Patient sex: M
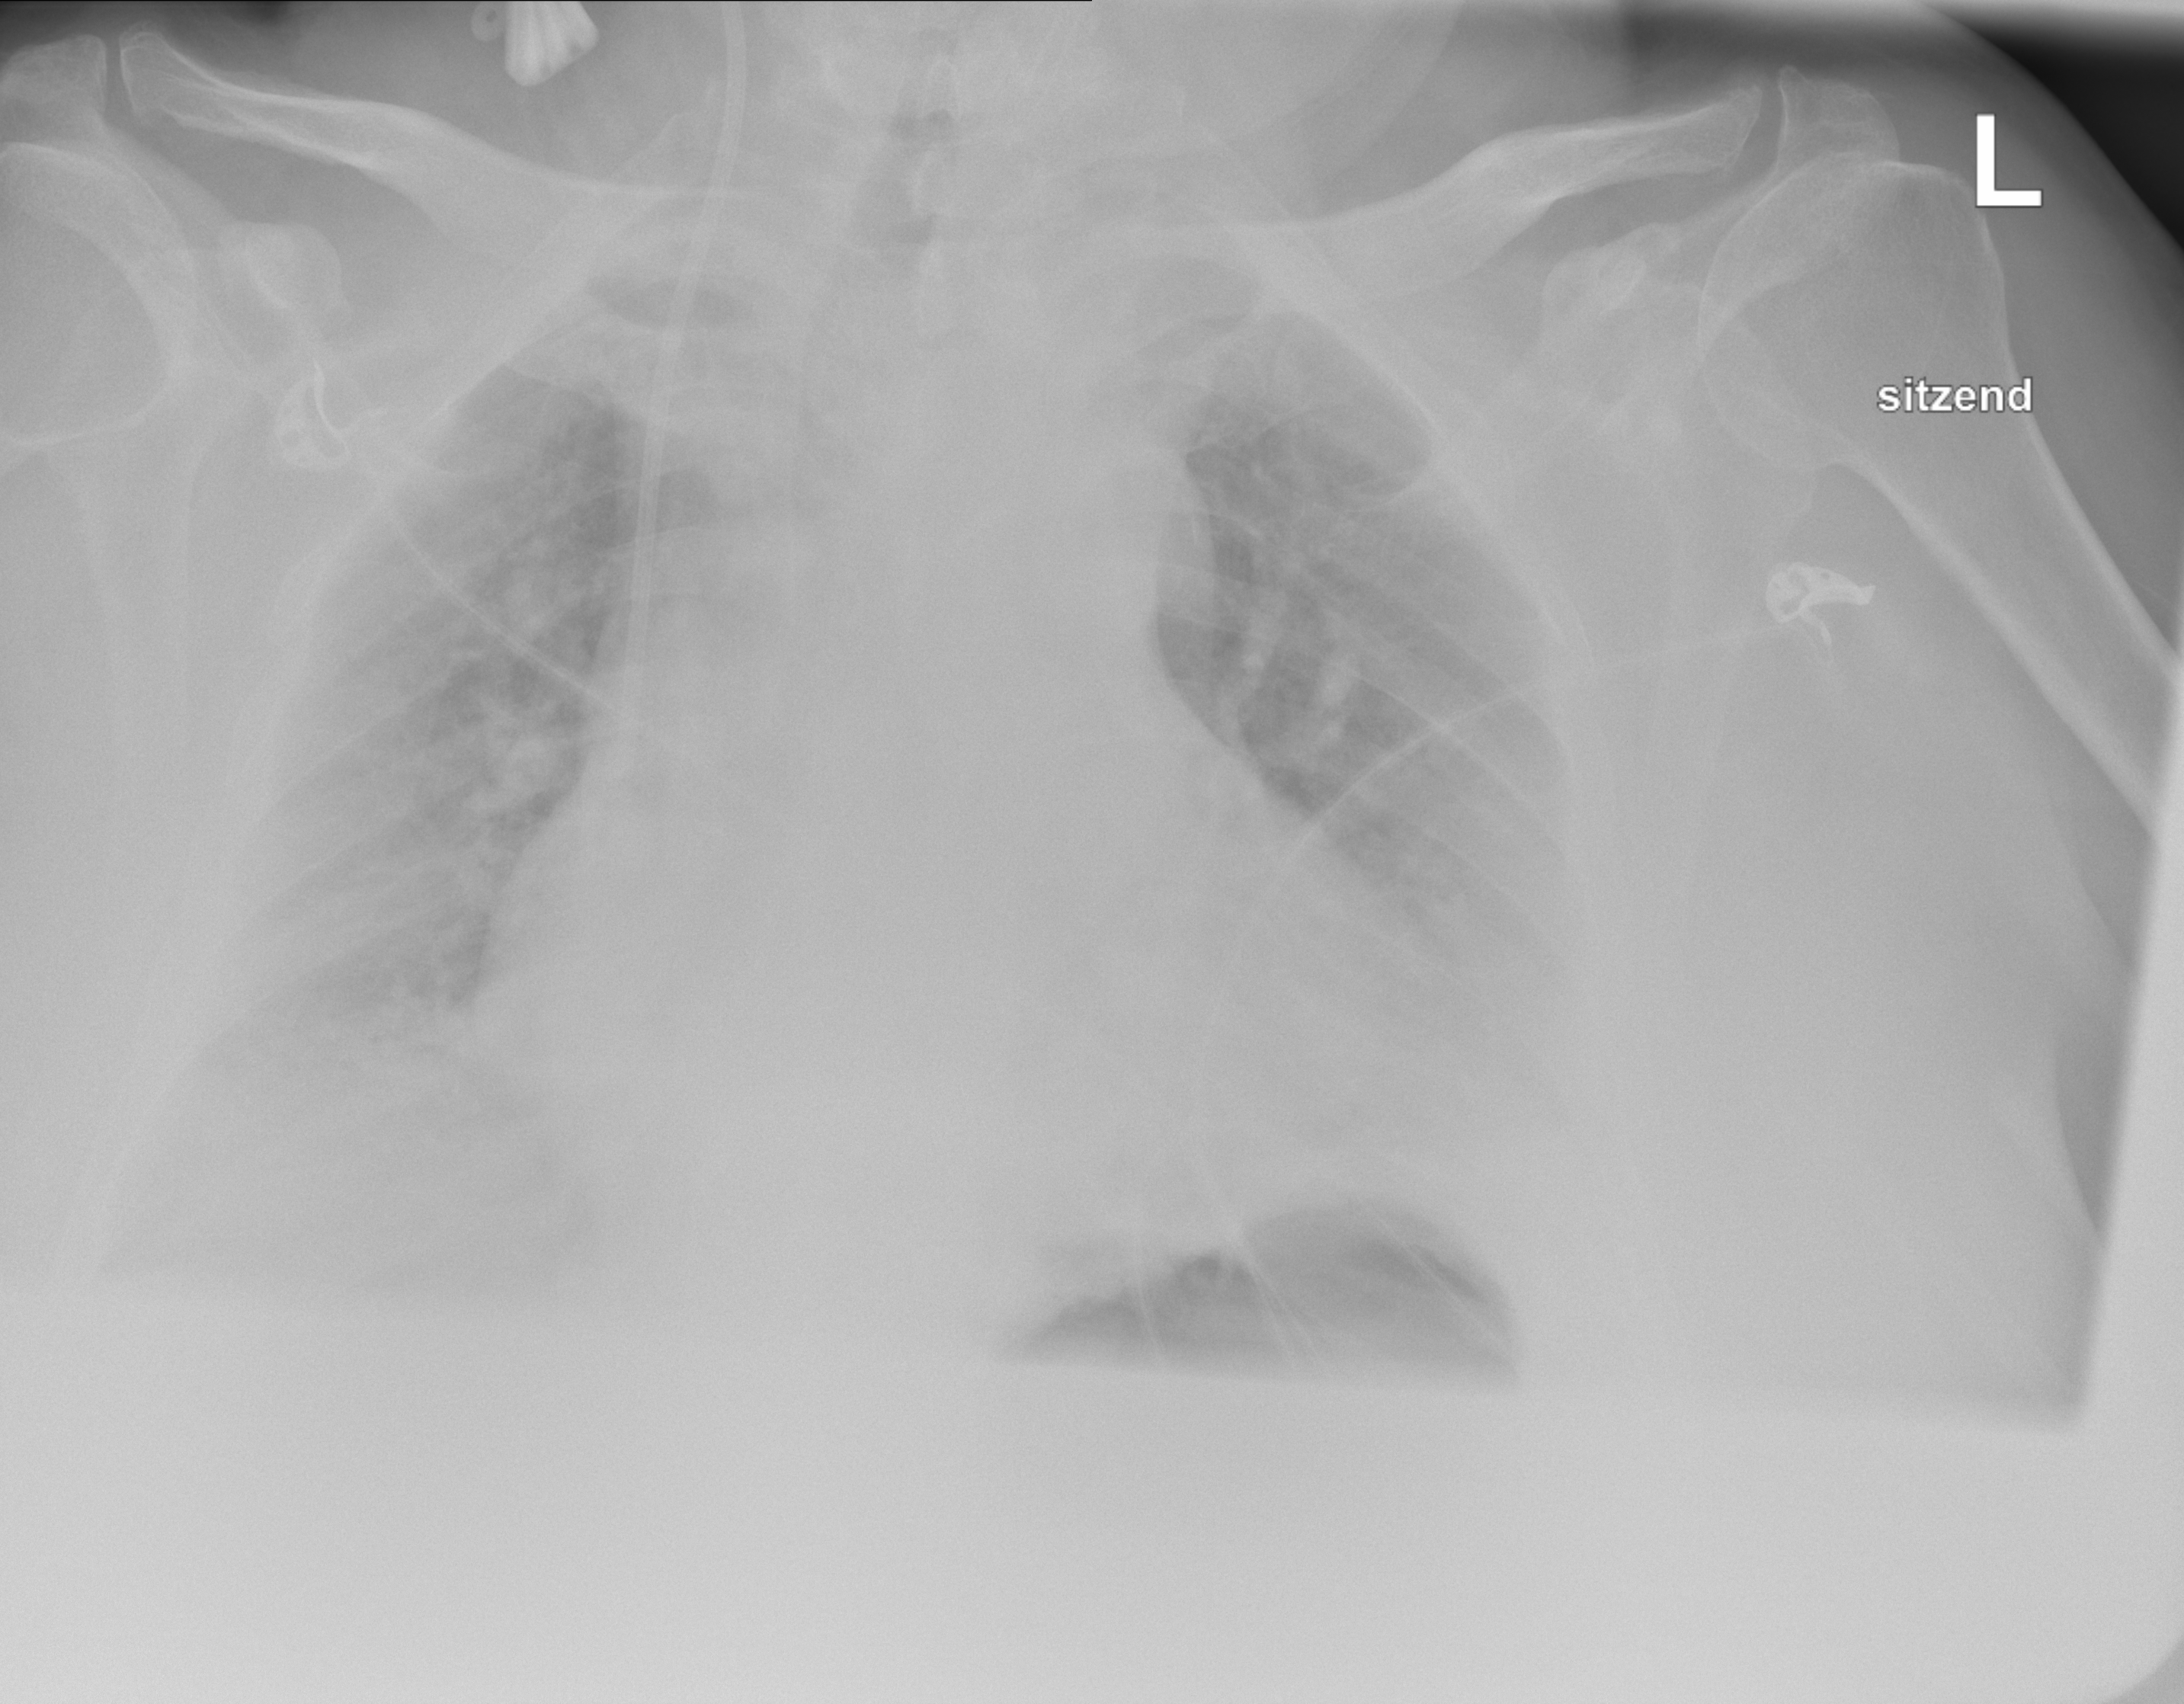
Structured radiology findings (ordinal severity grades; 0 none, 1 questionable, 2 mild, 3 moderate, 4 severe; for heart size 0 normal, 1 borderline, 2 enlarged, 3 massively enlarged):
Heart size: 3
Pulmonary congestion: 2
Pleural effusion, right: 2
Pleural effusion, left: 2
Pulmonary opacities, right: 2
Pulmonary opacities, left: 2
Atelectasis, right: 2
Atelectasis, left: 2